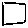
Label: square